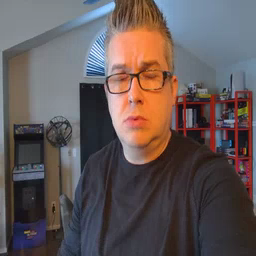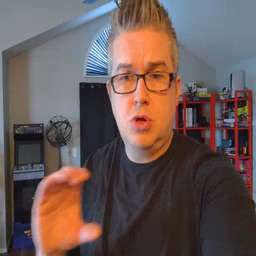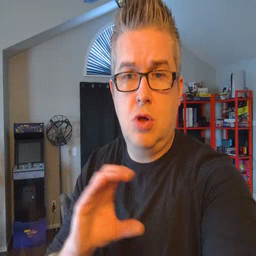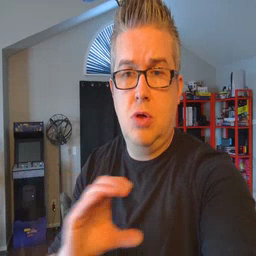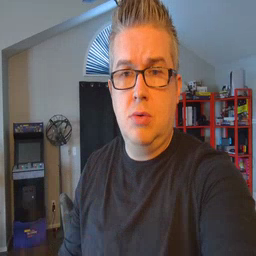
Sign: chocolate